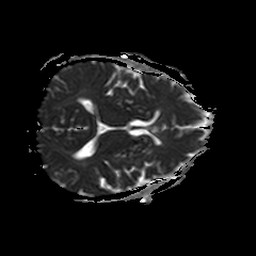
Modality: ADC
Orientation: axial
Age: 61
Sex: male
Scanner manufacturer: philips
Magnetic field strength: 3 T
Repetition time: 3.586 s
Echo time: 0.076 s